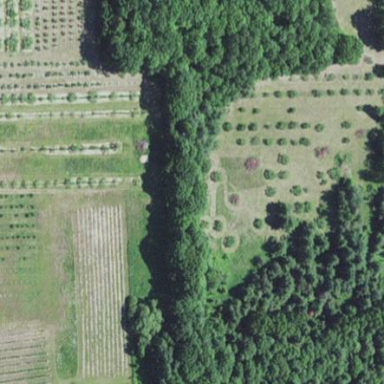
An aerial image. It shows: Orchard.